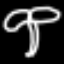
Label: palm tree